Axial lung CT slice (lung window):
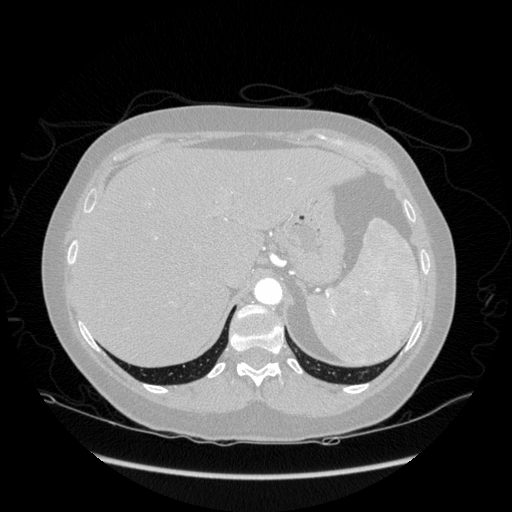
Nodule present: no